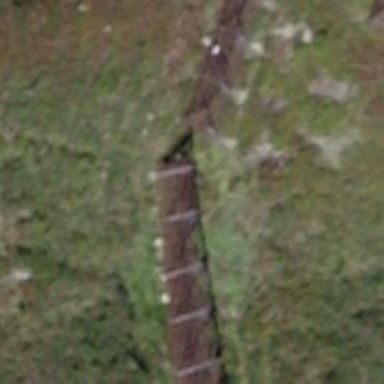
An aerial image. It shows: Snow fence that is man-made.